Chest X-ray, AP view. Patient: 71 years old, sex M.
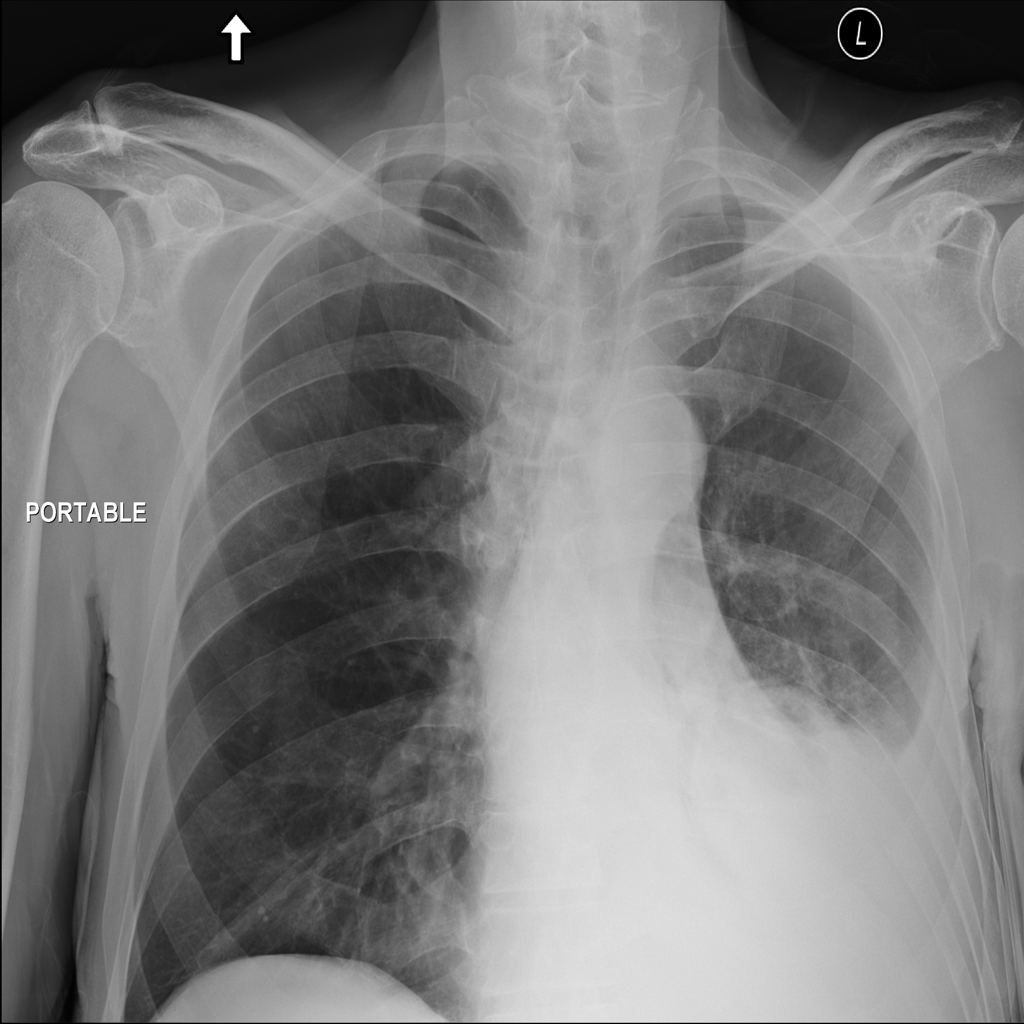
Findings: Effusion, Pneumothorax